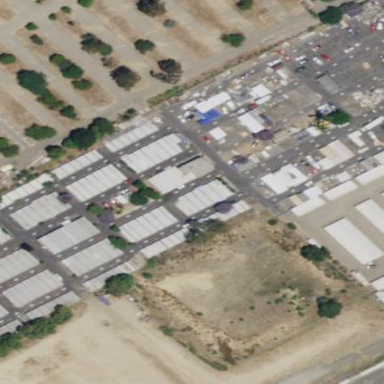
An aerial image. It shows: Marketplace.